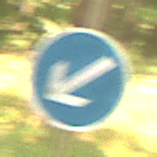
Verkehrszeichen: VorgeschriebeneVorbeifahrtLinks
Umgebung: Outdoor, Nature
Tageszeit: Midday
Wetter: PartlyCloudy
Licht: Natural
Jahreszeit: NotSpecified
Kontrast: LowContrast